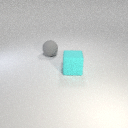
large cyan rubber cube to the right of large gray rubber sphere